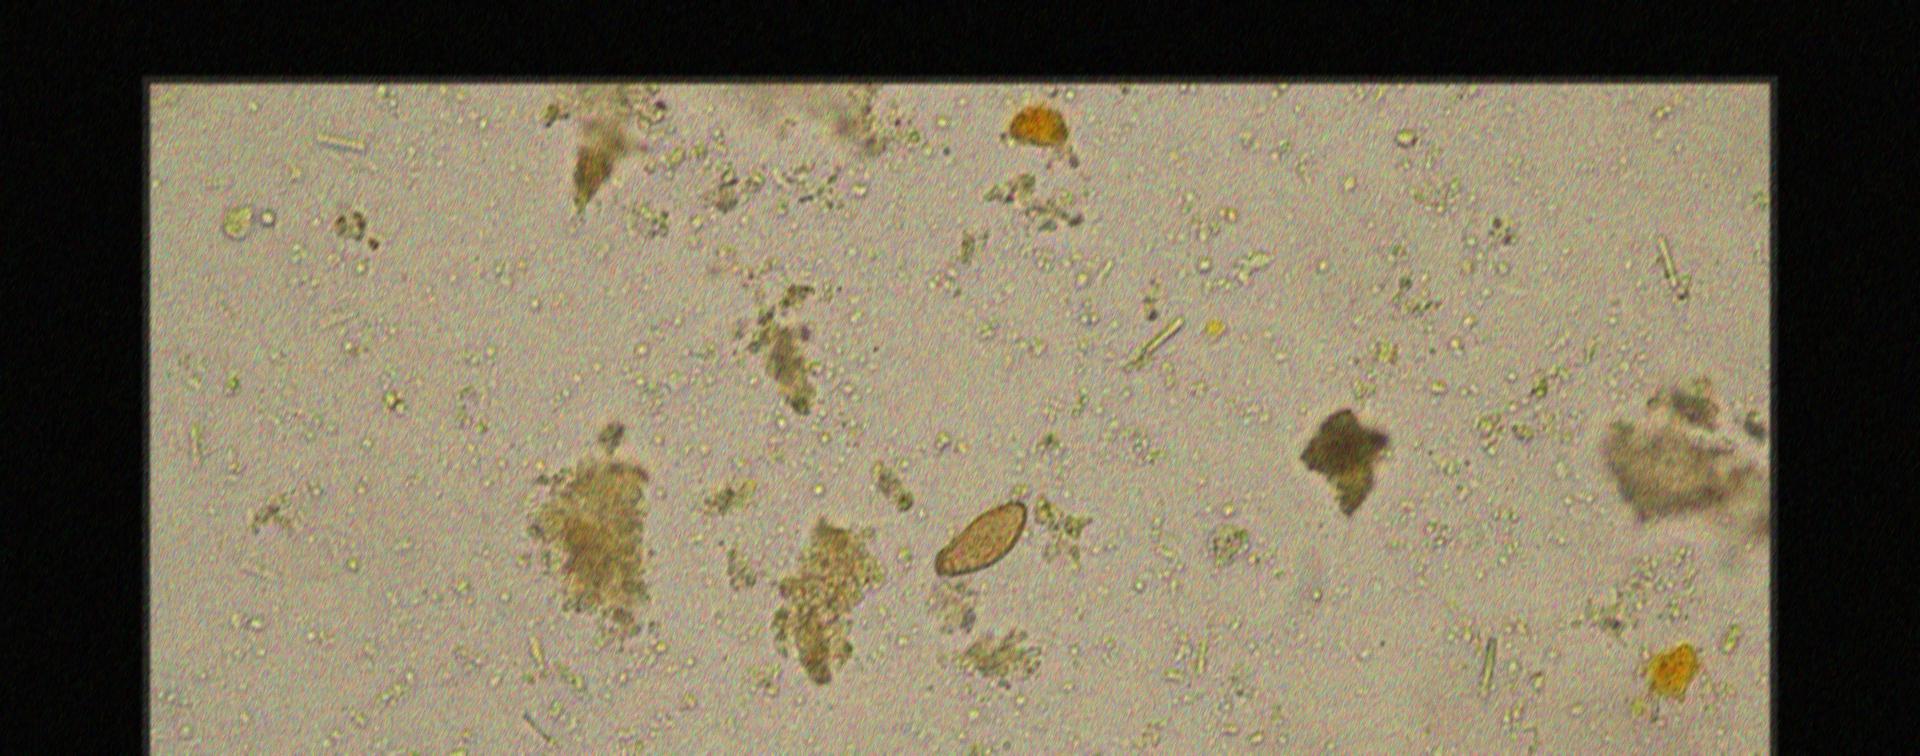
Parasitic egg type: Opisthorchis viverrine